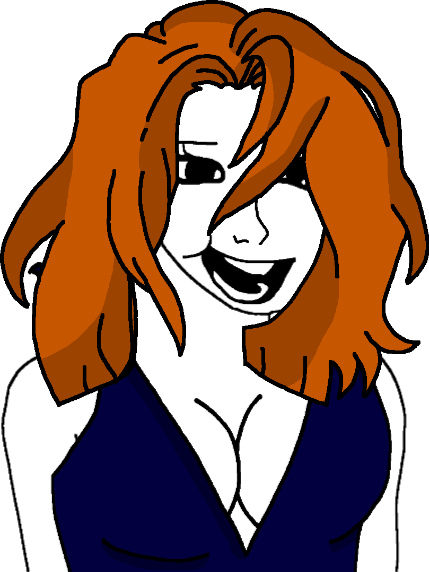
Label: 5_Doomer_Girl